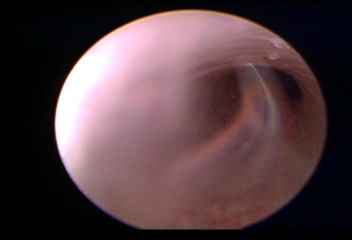
Modality: WLC
Class: Normal mucosa
Bladder cancer association: No